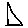
Label: triangle